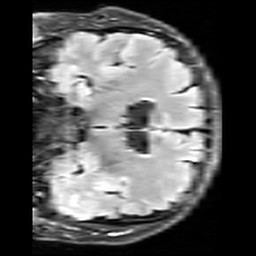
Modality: FLAIR
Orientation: coronal
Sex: male
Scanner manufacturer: siemens
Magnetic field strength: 3 T
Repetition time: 10 s
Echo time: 0.09 s